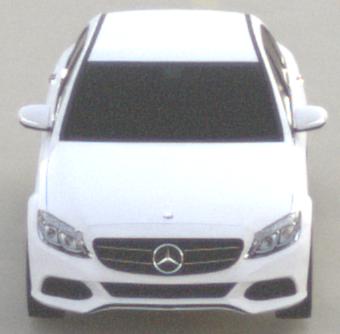
Make: Mercedes-Benz
Model: C 160
Detailed model: C-Class (205) Limousine
Model produced from: 2015/04
Model produced until: 2018/04
Doors: 4
Color: white
Road condition: dry road
Daytime: sunrise or sunset
Contrast: low contrast